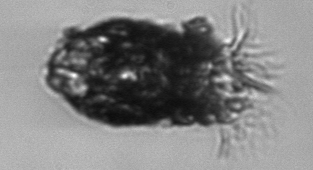
Label: Stenosemella_pacifica